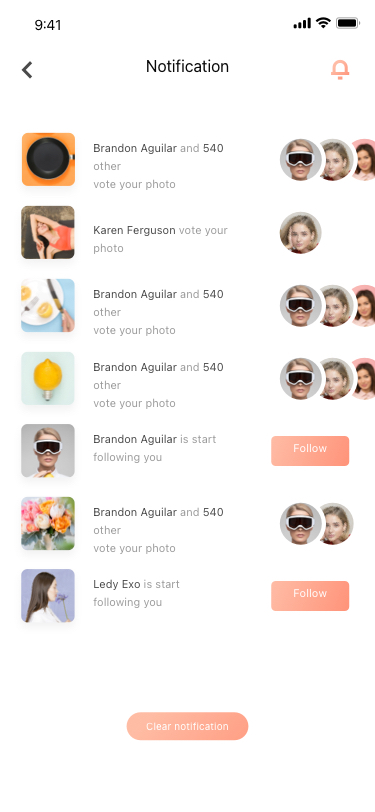
Text in this UI design:
Clear notification
Notification
Follow
Brandon Aguilar is start
following you
Follow
Ledy Exo is start
following you
Brandon Aguilar and 540 other
vote your photo
Karen Ferguson vote your photo
Brandon Aguilar and 540 other
vote your photo
Brandon Aguilar and 540 other
vote your photo
Brandon Aguilar and 540 other
vote your photo